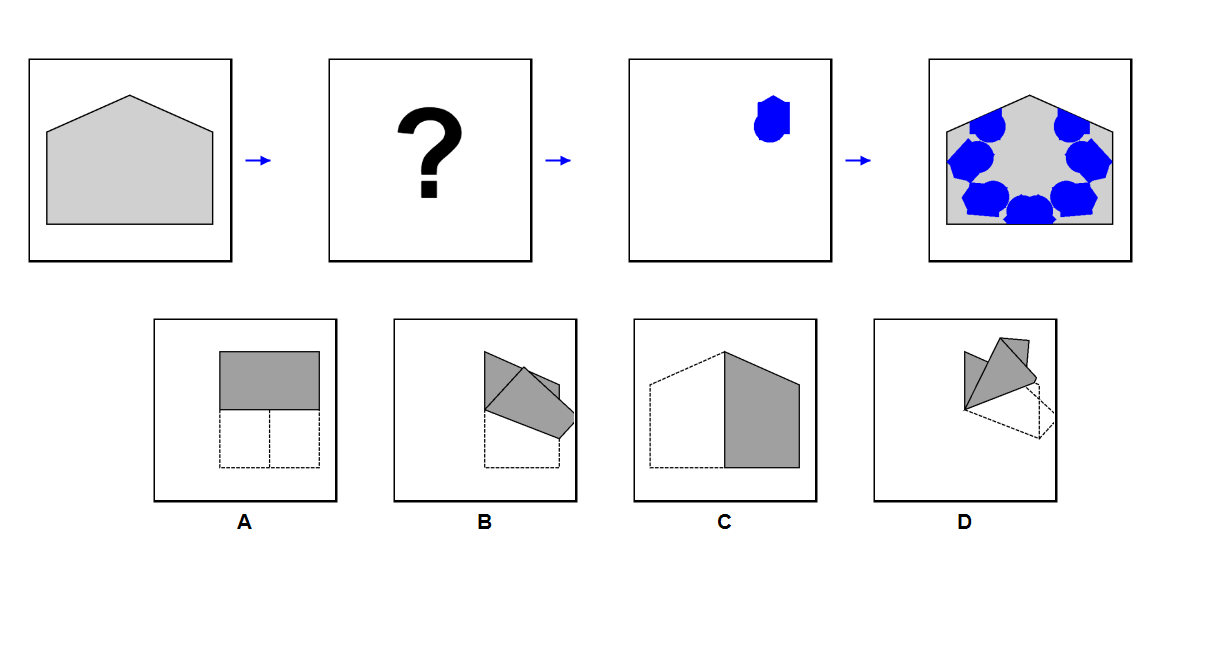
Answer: A